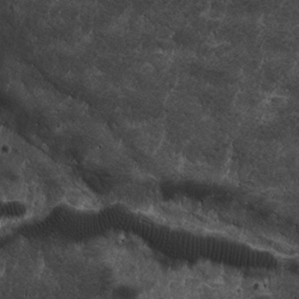
Label: non_frost